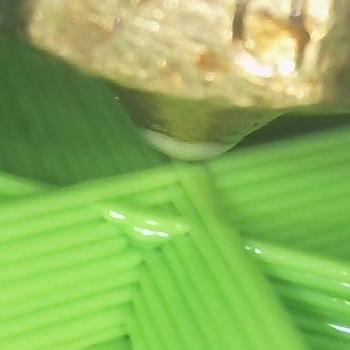
Flow rate: 84%